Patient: sex F, age 59
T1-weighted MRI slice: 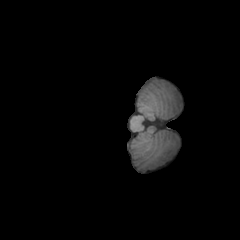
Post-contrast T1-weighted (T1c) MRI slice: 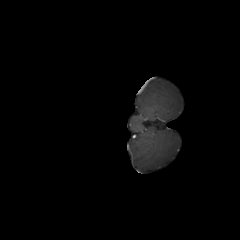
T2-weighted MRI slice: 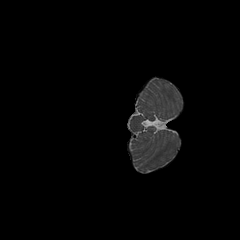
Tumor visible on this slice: no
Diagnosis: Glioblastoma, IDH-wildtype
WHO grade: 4